Question: I am trying to show horizontal scroll view with images to scroll in two directions.Previously for this i used Gallery View but galleryview is deprected ,i am using horizontal scroll view instead of gallery view but horizontal scroll view is different with gallery view.
Now i have to do two implementation
1) Scrolling in two directions continuously.
2) Center lock feature as same as gallery.
My screen looks like

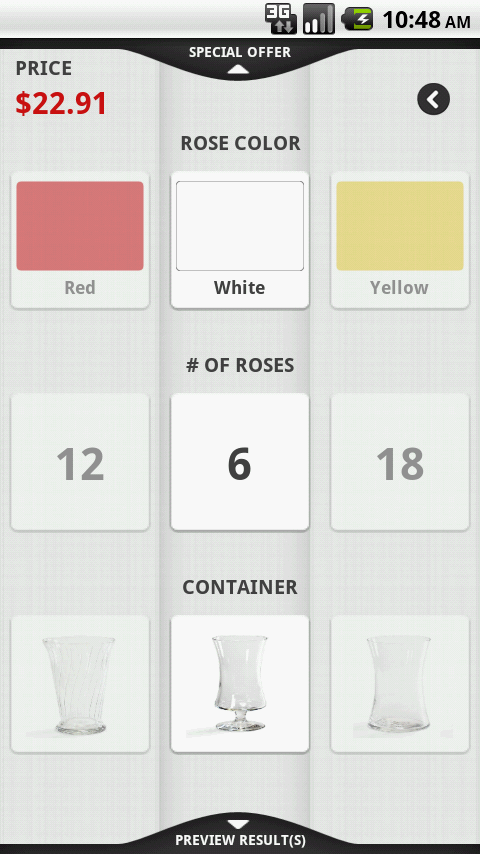
Answer: you can use ,
try this code and modify it as your need .
: this not my code already found it on the net belong to:
<URL>
'''
public class MainActivity extends Activity{
PagerContainer mContainer;
public void onCreate(Bundle savedInstanceState)
{
super.onCreate(savedInstanceState);
setContentView(R.layout.activity_main);
mContainer = (PagerContainer) findViewById(R.id.pager_container);
ViewPager pager = mContainer.getViewPager();
PagerAdapter adapter = new MyPagerAdapter();
pager.setAdapter(adapter);
// Necessary or the pager will only have one extra page to show
// make this at least however many pages you can see
pager.setOffscreenPageLimit(adapter.getCount());
// A little space between pages
pager.setPageMargin(15);}
// Nothing special about this adapter, just throwing up colored views for
// demo
private class MyPagerAdapter extends PagerAdapter{
@Override
public Object instantiateItem(ViewGroup container, int position){
TextView view = new TextView(MainActivity.this);
view.setText("Item " + position);
view.setGravity(Gravity.CENTER);
view.setBackgroundColor(Color.argb(255, position * 50,
position * 10, position * 50));
container.addView(view);
return view;
}
@Override
public void destroyItem(ViewGroup container, int position, Object object)
{
container.removeView((View) object);}
@Override
public int getCount(){
return 5;
}
@Override
public boolean isViewFromObject(View view, Object object)
{
return (view == object);
}}}
'''
'''
public class PagerContainer extends FrameLayout implements
ViewPager.OnPageChangeListener {
private ViewPager mPager;
boolean mNeedsRedraw = false;
public PagerContainer(Context context) {
super(context);
init();
}
public PagerContainer(Context context, AttributeSet attrs) {
super(context, attrs);
init();
}
public PagerContainer(Context context, AttributeSet attrs, int defStyle) {
super(context, attrs, defStyle);
init();
}
private void init() {
setClipChildren(false);
}
@Override
protected void onFinishInflate() {
try {
mPager = (ViewPager) getChildAt(0);
mPager.setOnPageChangeListener(this);
} catch (Exception e) {
throw new IllegalStateException("The root child of PagerContainer must be a
ViewPager");
}
}
public ViewPager getViewPager() {
return mPager;
}
private Point mCenter = new Point();
private Point mInitialTouch = new Point();
@Override
protected void onSizeChanged(int w, int h, int oldw, int oldh) {
mCenter.x = w / 2;
mCenter.y = h / 2;
}
@Override
public boolean onTouchEvent(MotionEvent ev) {
//We capture any touches not already handled by the ViewPager
// to implement scrolling from a touch outside the pager bounds.
switch (ev.getAction()) {
case MotionEvent.ACTION_DOWN:
mInitialTouch.x = (int)ev.getX();
mInitialTouch.y = (int)ev.getY();
default:
ev.offsetLocation(mCenter.x - mInitialTouch.x, mCenter.y -
mInitialTouch.y);
break;
}
return mPager.dispatchTouchEvent(ev);
}
public void onPageScrolled(int position, float positionOffset, int
positionOffsetPixels) {
//Force the container to redraw on scrolling.
//Without this the outer pages render initially and then stay static
if (mNeedsRedraw) invalidate();
}
public void onPageSelected(int position) { }
public void onPageScrollStateChanged(int state) {
mNeedsRedraw = (state != ViewPager.SCROLL_STATE_IDLE);
}
}
'''
'''
<RelativeLayout xmlns:android="http://schemas.android.com/apk/res/android"
android:layout_width="match_parent"
android:layout_height="match_parent" >
<com.example.testviewpager.PagerContainer
android:id="@+id/pager_container"
android:layout_width="match_parent"
android:layout_height="wrap_content"
android:background="#CCC" >
<android.support.v4.view.ViewPager
android:layout_width="150dp"
android:layout_height="100dp"
android:layout_gravity="center_horizontal" />
</com.example.testviewpager.PagerContainer>
</RelativeLayout>
'''
hope help you.